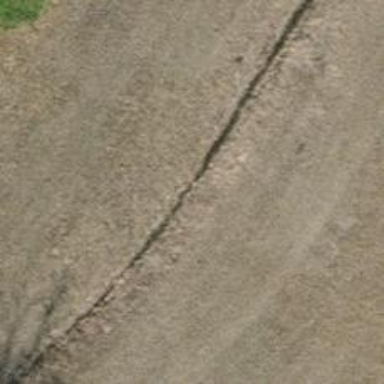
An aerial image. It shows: Ditch in the surroundings.